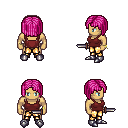
a pixel art fantasy rpg character, male body template, human, tanned skin, maroon pirate shirt, gold greaves, pink pageboy hairstyle, bracelets, metal boots, dagger, four views (front, back, left, right), 2x2 character sprite sheet, small pixel art, hard edges, no anti-aliasing